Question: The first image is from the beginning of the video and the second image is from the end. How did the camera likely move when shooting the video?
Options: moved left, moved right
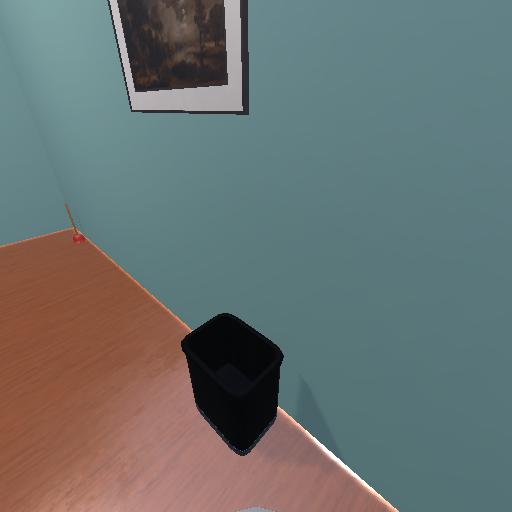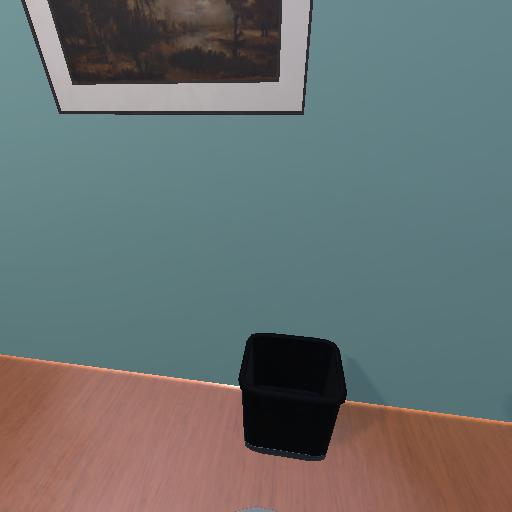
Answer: moved left